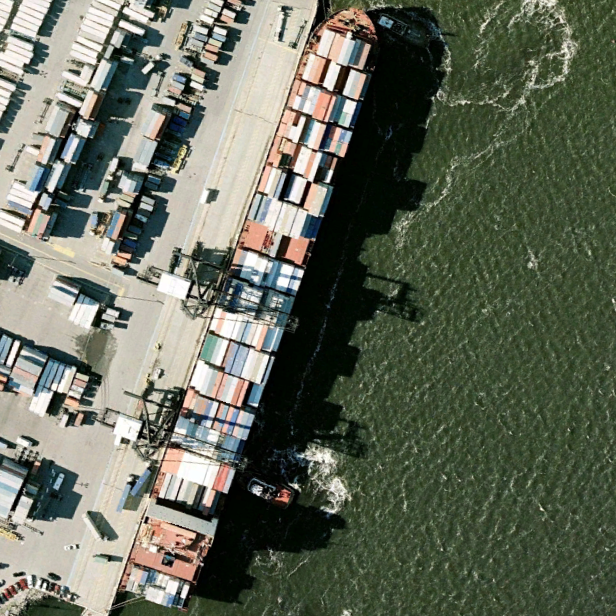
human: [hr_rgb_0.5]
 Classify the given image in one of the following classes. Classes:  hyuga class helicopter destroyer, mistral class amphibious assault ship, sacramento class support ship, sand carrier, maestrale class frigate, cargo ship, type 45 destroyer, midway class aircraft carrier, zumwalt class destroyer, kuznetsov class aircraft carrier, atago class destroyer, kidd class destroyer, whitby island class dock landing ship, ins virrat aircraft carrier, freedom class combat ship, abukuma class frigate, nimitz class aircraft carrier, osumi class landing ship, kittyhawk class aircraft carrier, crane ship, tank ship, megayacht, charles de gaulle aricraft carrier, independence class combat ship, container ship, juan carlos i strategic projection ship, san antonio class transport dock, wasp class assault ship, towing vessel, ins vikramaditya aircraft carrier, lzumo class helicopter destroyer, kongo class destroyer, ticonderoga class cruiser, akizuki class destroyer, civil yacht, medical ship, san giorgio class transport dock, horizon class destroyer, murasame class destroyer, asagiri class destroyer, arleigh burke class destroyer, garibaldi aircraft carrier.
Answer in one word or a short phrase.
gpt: Container ship